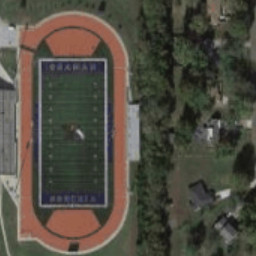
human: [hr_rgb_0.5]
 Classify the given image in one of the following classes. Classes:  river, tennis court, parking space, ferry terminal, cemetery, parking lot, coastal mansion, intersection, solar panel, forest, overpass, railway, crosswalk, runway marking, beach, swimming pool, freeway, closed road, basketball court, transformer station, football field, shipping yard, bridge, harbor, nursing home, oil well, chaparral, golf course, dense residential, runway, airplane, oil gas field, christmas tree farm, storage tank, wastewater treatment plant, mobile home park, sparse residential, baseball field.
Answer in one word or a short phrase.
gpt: football field